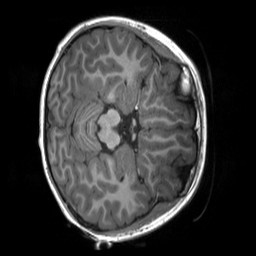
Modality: T1w
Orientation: axial
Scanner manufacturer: siemens
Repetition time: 2.3 s
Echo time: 0.00229 s